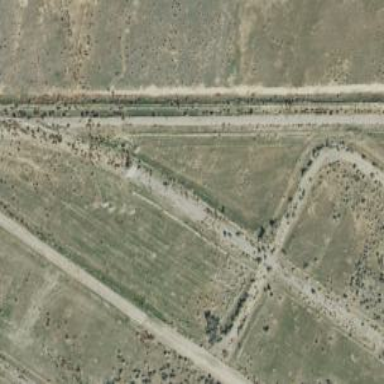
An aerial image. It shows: Disused railway spur.